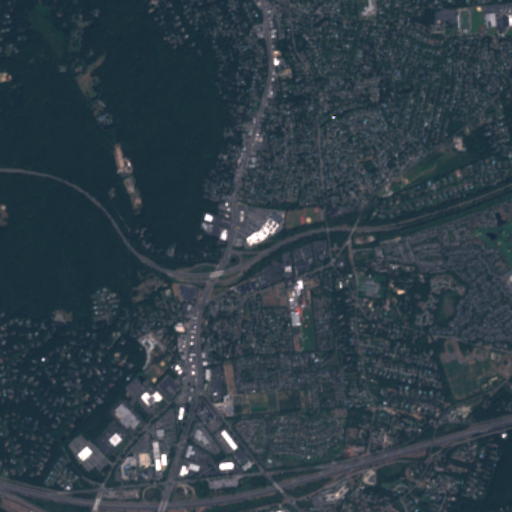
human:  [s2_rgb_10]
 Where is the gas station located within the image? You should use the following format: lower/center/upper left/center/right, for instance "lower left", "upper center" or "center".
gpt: The gas station is located in the upper center of the image.
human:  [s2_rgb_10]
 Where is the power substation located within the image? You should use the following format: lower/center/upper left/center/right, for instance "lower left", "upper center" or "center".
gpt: The power substation is located in the center right of the image.
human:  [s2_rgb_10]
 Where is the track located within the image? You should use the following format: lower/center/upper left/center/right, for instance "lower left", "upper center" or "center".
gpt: The track is located in the upper right of the image.
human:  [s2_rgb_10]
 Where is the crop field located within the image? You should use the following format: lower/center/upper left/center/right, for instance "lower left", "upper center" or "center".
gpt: There is no crop field in the image.